Field crop: tomato
Growth stage: 1
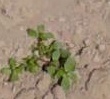
Species: portulaca